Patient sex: M
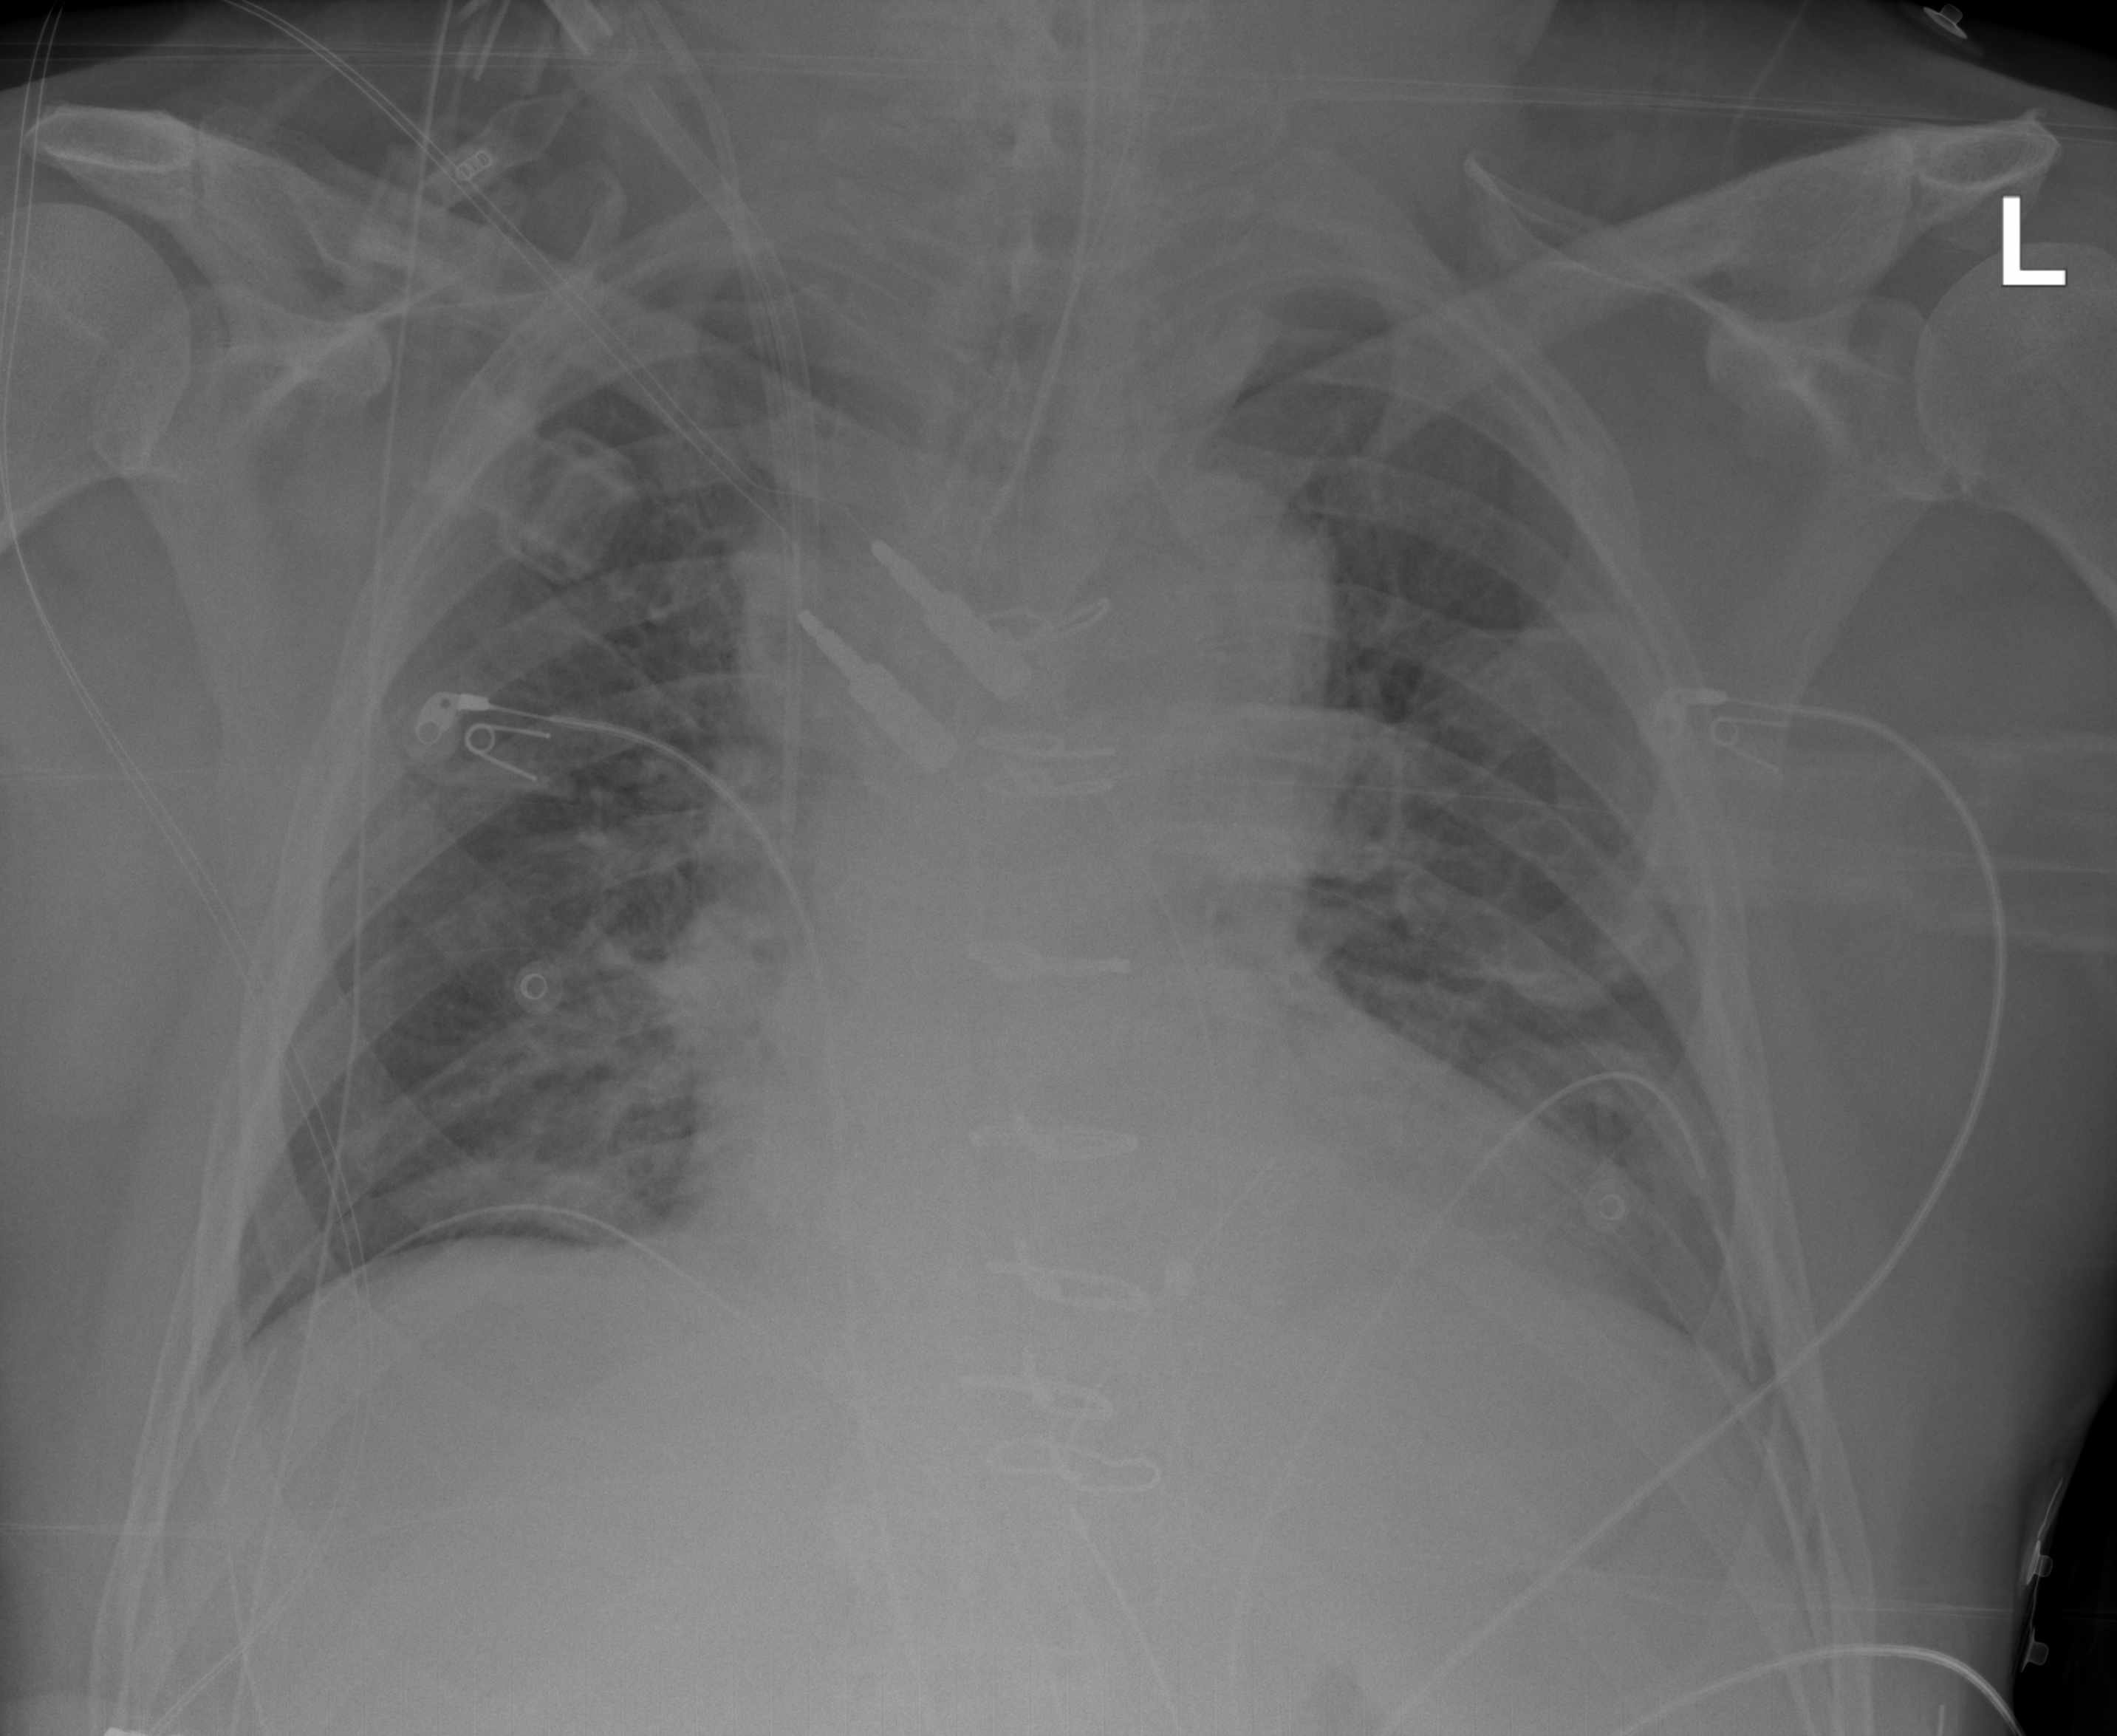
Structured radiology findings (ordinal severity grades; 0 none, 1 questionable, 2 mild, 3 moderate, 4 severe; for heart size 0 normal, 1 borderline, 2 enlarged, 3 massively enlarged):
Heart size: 2
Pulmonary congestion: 2
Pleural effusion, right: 0
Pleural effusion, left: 0
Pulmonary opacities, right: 2
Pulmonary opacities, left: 2
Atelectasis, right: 2
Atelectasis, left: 2